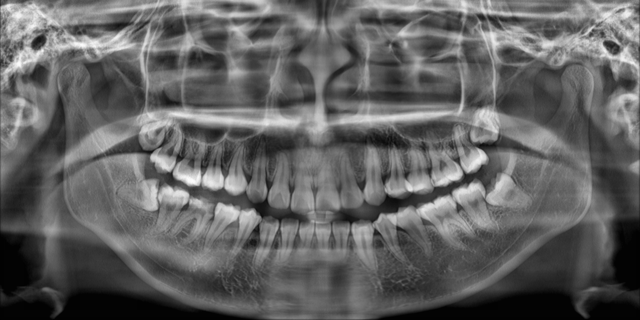
adult